Математический маятник отпустили с нулевой начальной скоростью из горизонтального положения. Какую из дуг, $AP$ или $PB$, обозначенных на рисунке, он пройдёт быстрее?
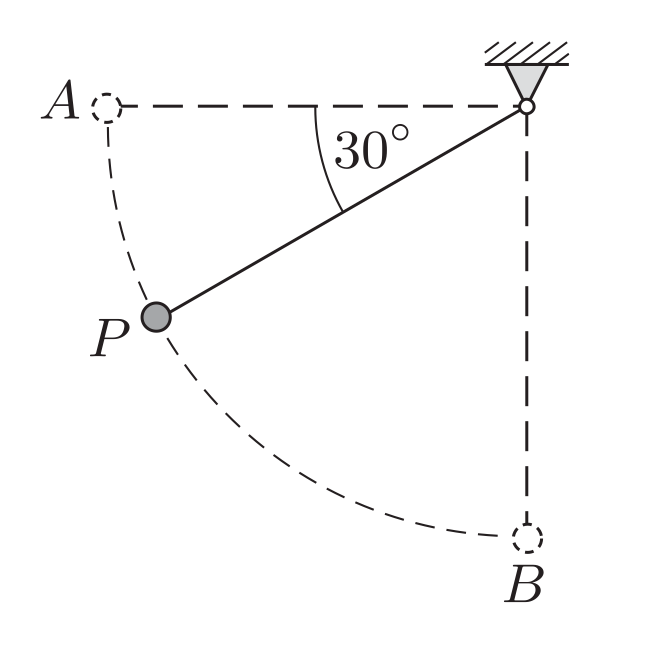
Ответ: $PB$
Темы:
T, Механика, Кинематика, 200 задач, Неравномерное движение